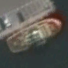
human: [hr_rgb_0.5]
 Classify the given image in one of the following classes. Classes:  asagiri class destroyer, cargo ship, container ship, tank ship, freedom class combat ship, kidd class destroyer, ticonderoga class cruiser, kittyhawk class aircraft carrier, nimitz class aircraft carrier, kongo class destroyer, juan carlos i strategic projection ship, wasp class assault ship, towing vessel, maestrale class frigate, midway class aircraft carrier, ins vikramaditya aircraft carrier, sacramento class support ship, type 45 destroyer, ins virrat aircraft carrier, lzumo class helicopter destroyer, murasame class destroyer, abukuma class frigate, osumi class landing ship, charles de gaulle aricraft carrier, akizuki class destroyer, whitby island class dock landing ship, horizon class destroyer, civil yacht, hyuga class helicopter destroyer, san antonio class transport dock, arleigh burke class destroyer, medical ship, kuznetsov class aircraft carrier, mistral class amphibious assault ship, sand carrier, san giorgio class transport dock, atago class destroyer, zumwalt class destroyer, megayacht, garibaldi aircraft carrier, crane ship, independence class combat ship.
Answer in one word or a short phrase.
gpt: Towing vessel